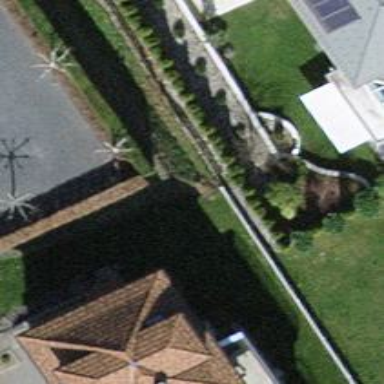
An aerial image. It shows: Hedge acting as barrier.